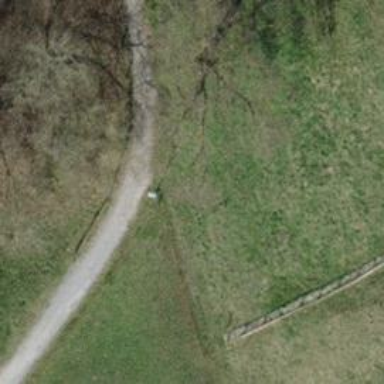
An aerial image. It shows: Path with pebblestone surface.